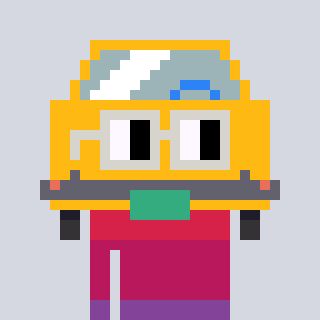
a pixel art character with square light gray glasses, a taxi-shaped head and a orange-colored body on a cool background